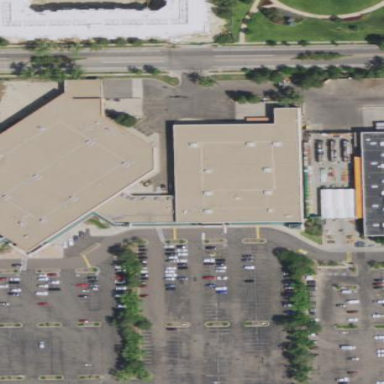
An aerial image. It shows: Retail building.